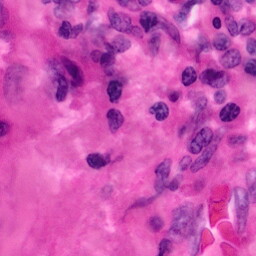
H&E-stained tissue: Pancreatic